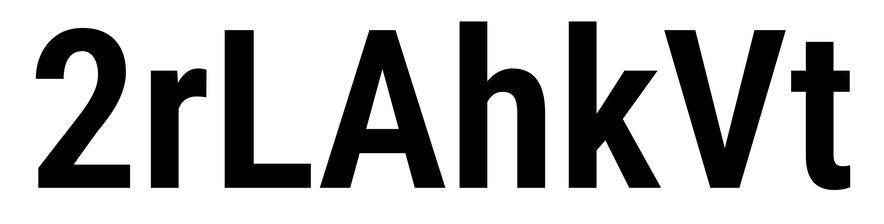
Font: Roboto_Condensed_SemiBold